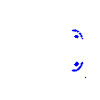
Particle: electron